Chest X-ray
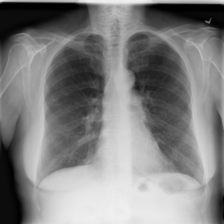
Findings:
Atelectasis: negative
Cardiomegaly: negative
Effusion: negative
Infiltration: negative
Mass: negative
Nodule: negative
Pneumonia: negative
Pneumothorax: negative
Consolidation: negative
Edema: negative
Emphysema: negative
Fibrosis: negative
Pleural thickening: negative
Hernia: negative